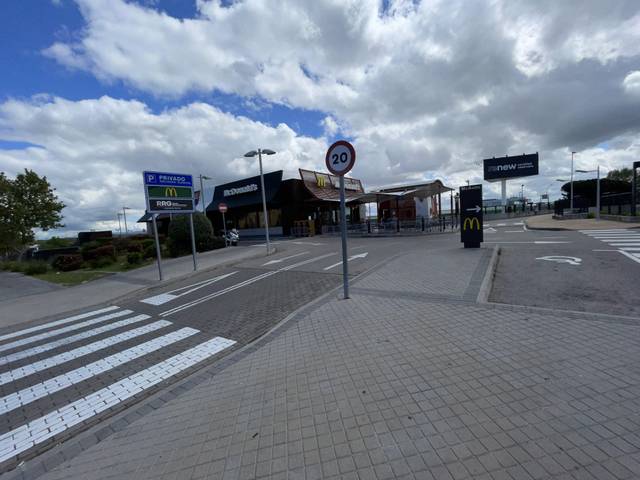
Region: Spain
Coordinates: 40.357, -3.829